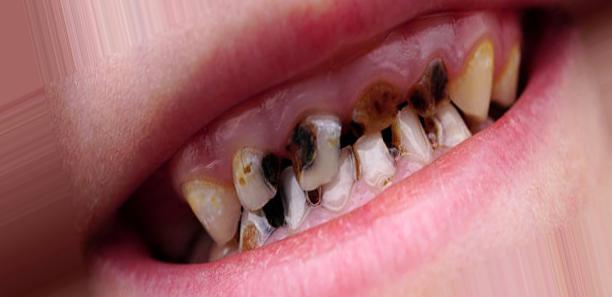
Condition: Caries